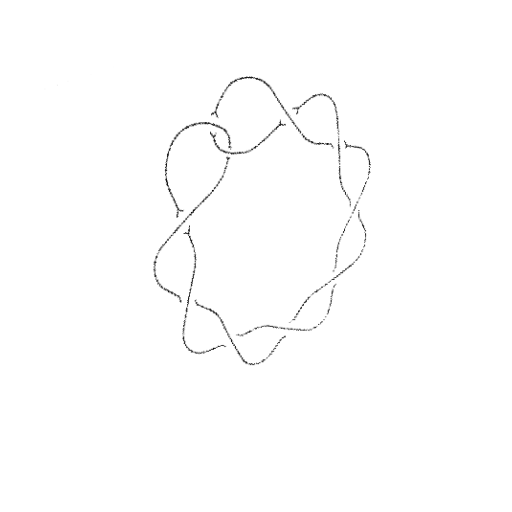
Crossing number: 10